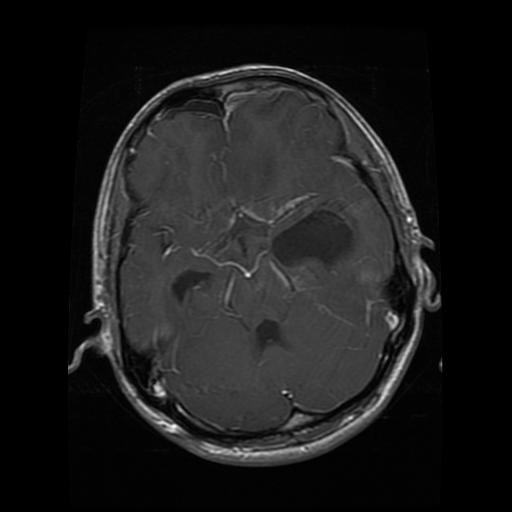
Label: glioma